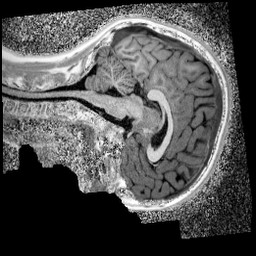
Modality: UNIT1_denoised
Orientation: sagittal
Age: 10
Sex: female
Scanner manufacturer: siemens
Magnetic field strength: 3 T
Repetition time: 4 s
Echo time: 0.00299 s